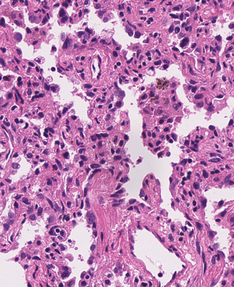
Tumor epithelial tissue: yes
Tumor-associated stroma tissue: yes
Normal tissue: no